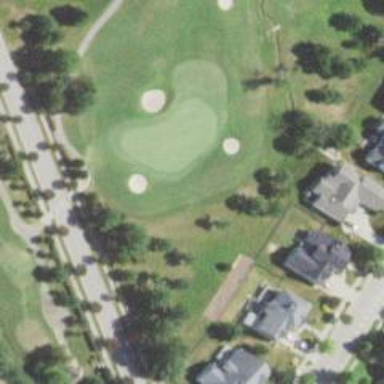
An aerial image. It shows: Area with grass used as rough in golf course.